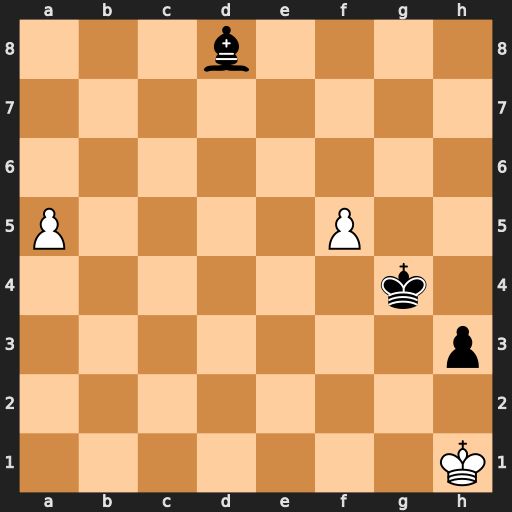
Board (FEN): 3b4/8/8/P4P2/6k1/7p/8/7K
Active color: w
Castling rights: -
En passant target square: -
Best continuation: a6 Kxf5 a7